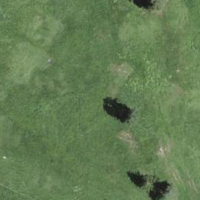
EUNIS habitat code: 23
Species observed at this site:
Filipendula ulmaria